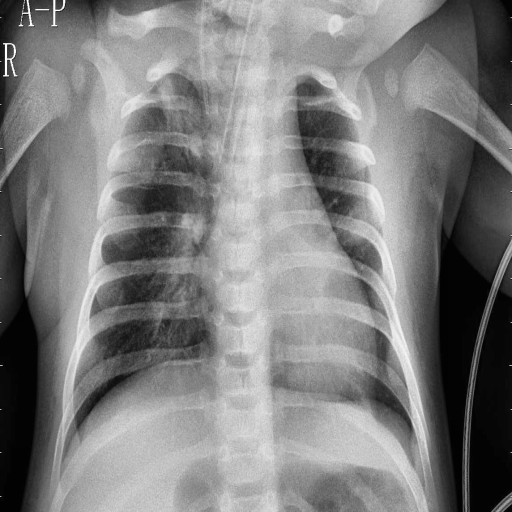
Finding: PNEUMONIA